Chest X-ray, AP view. Patient: 62 years old, sex F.
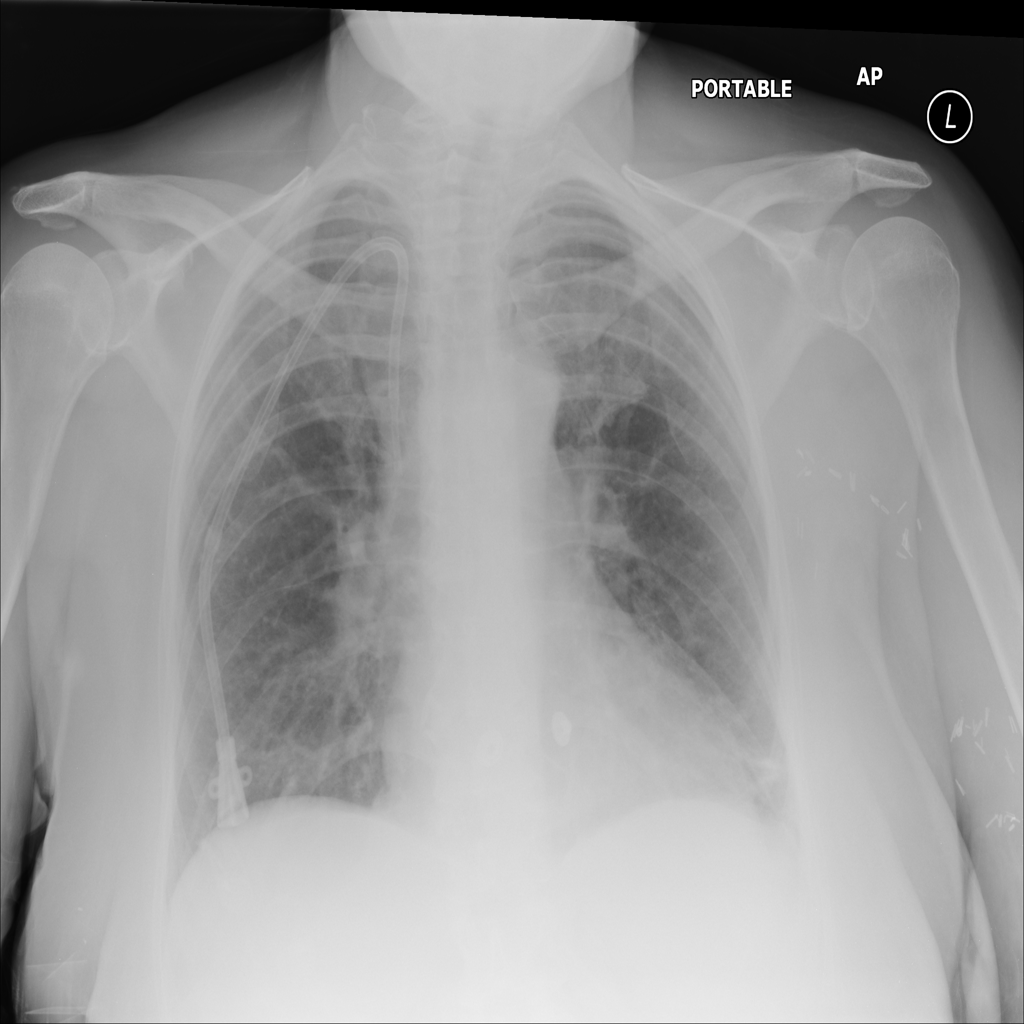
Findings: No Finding